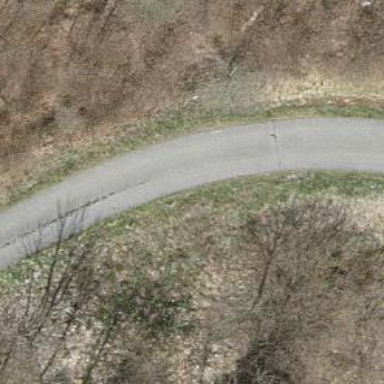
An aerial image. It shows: Unclassified road.